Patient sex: F
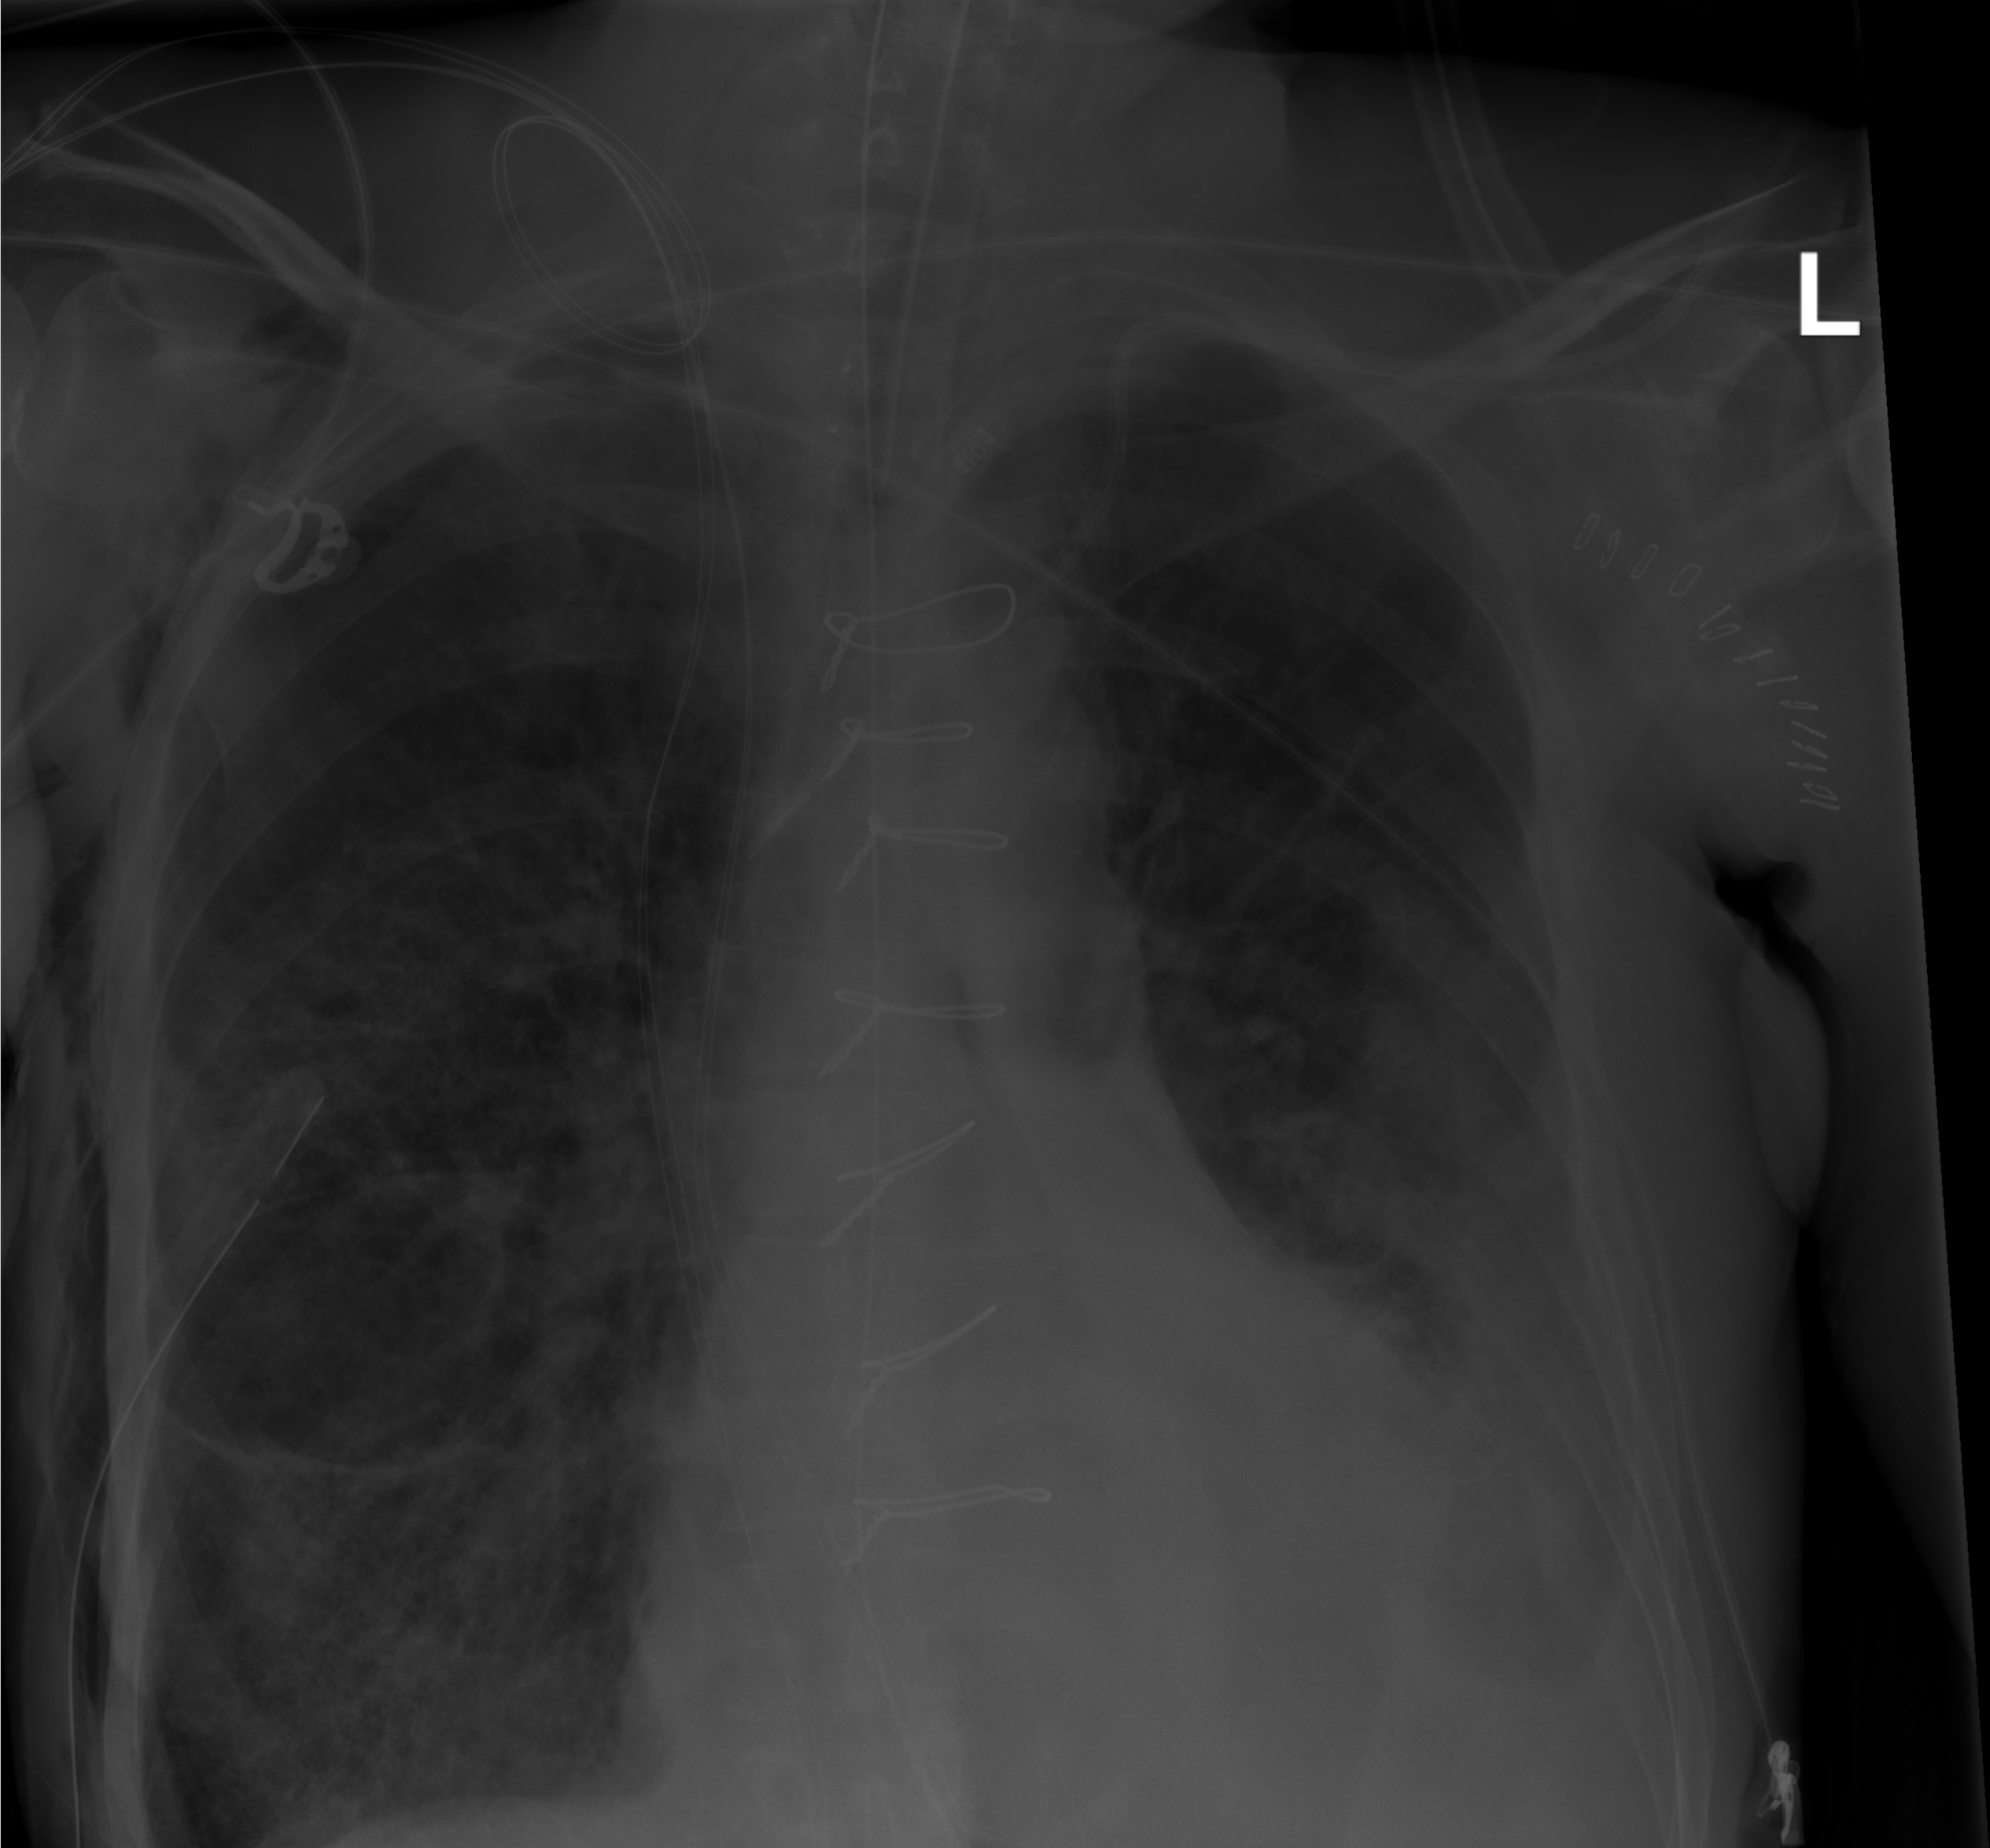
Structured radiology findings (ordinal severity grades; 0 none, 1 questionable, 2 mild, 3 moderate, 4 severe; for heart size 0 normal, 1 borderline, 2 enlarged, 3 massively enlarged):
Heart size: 2
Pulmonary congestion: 2
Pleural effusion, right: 0
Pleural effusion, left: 2
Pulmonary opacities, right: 2
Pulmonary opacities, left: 2
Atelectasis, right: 2
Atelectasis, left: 2